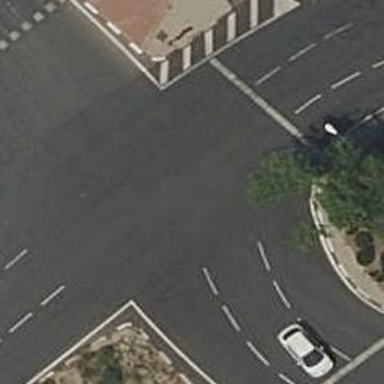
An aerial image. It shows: Circular junction on tertiary road.